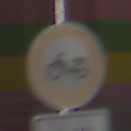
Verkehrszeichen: VerbotMofas
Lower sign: ZeitangabenOhneBeschraenkungAufWochentage1
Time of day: MorningAfternoon
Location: Outdoor (Special)
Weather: PartlyCloudy
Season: NotSpecified
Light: Natural